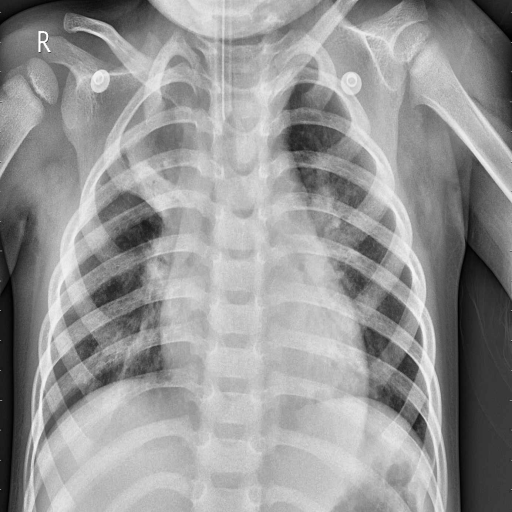
Finding: PNEUMONIA